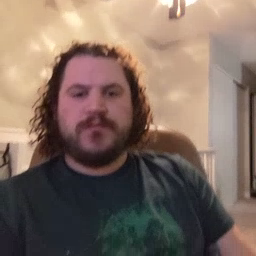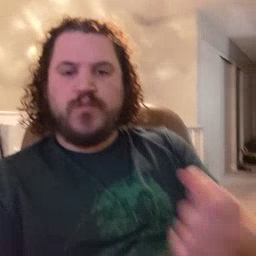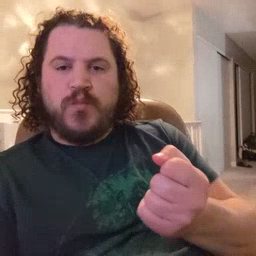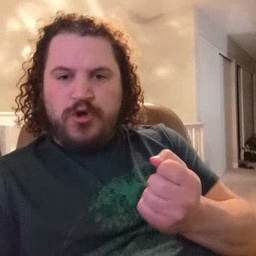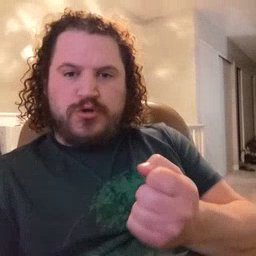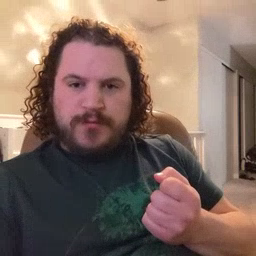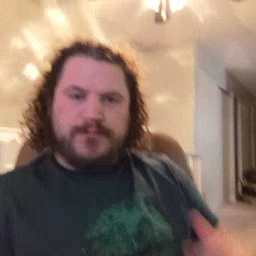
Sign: drawer